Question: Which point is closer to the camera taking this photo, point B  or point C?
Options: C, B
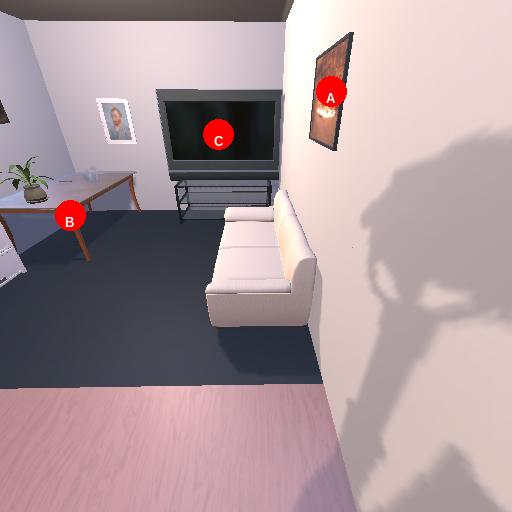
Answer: C